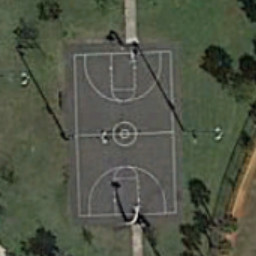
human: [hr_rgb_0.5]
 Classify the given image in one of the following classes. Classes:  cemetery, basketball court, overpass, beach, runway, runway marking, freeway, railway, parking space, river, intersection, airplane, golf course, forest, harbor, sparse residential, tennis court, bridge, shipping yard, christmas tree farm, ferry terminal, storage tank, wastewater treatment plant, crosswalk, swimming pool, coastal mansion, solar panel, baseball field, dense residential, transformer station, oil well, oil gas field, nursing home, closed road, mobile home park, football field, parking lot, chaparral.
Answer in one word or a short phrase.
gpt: basketball court